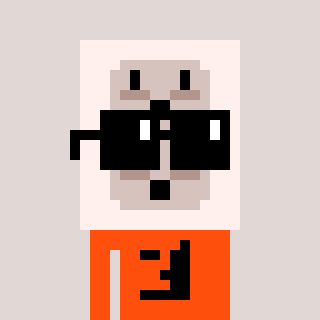
a pixel art character with square black sunglasses, a outlet-shaped head and a orange-colored body on a warm background